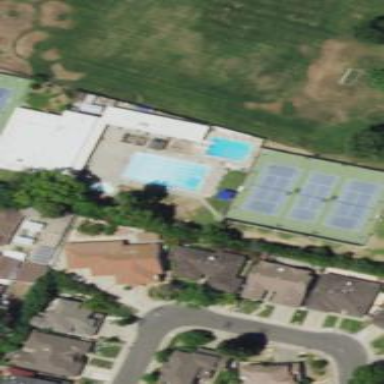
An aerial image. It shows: Tennis court.